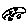
Label: car